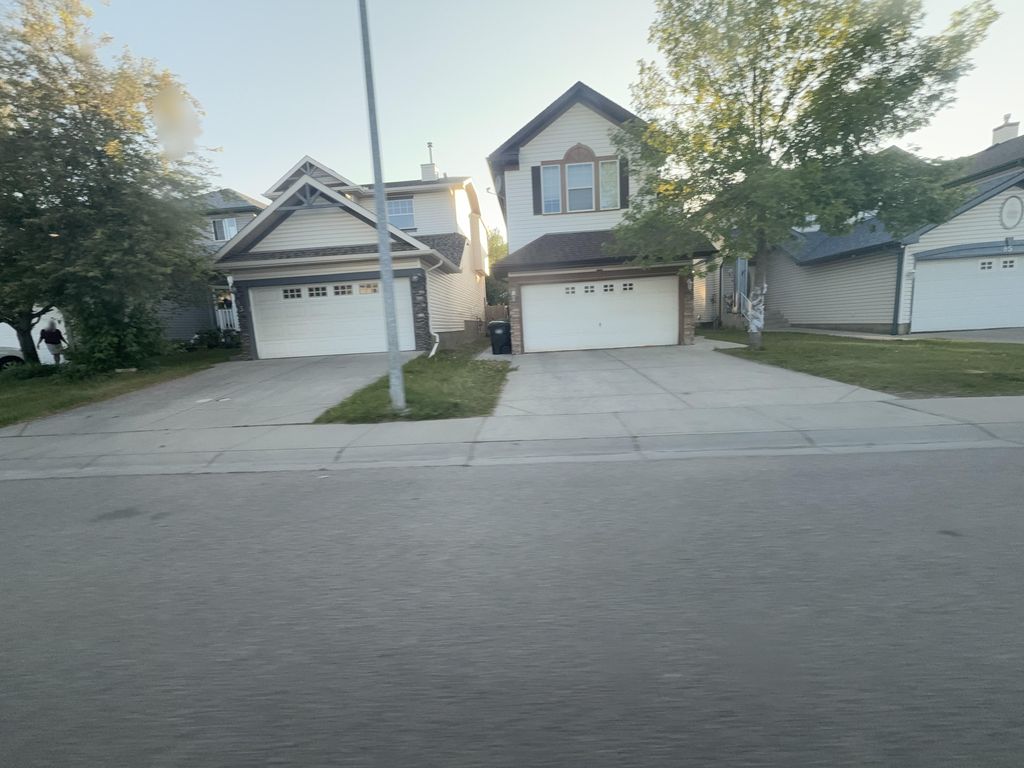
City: calgary